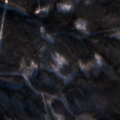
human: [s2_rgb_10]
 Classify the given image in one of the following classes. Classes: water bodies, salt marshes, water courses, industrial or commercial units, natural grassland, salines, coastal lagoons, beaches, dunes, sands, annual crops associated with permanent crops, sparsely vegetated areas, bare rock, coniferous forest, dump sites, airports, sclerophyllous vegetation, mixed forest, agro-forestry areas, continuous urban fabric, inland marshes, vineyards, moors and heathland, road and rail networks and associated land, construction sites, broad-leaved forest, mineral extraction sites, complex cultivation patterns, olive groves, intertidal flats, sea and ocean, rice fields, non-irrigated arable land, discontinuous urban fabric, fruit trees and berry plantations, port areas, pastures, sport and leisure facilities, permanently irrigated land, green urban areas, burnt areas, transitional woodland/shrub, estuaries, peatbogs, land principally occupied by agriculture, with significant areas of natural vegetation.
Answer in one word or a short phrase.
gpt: coniferous forest, mixed forest